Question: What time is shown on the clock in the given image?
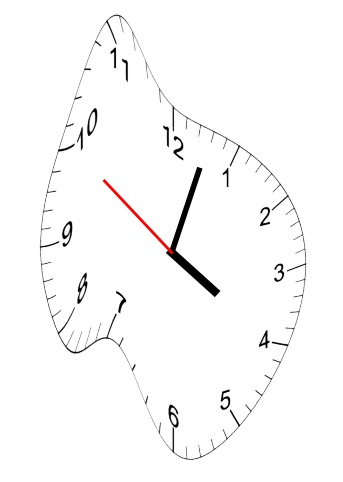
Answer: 04:02:50